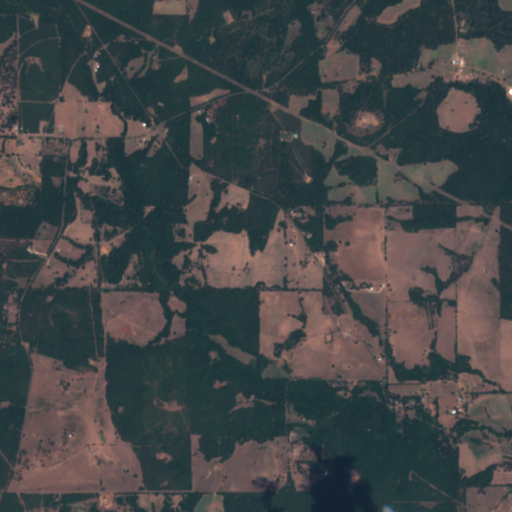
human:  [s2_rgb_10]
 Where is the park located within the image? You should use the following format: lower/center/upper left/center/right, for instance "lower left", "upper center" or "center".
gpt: The park is located in the upper left of the image.
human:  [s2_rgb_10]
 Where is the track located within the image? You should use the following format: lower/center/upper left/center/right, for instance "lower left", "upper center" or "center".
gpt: There is no track in the image.